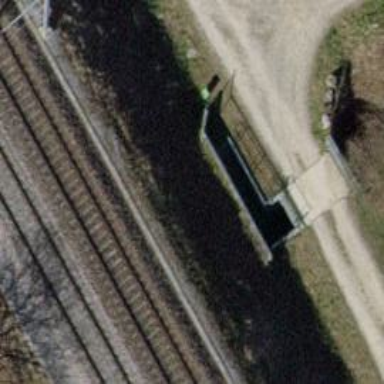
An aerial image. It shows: Set of concrete steps.